Question: I am trying to render 739455 data point on a graph using R, but on the x-axis I can not view all those numbers, is there a way I can do that?
I am new to R.
Thank you
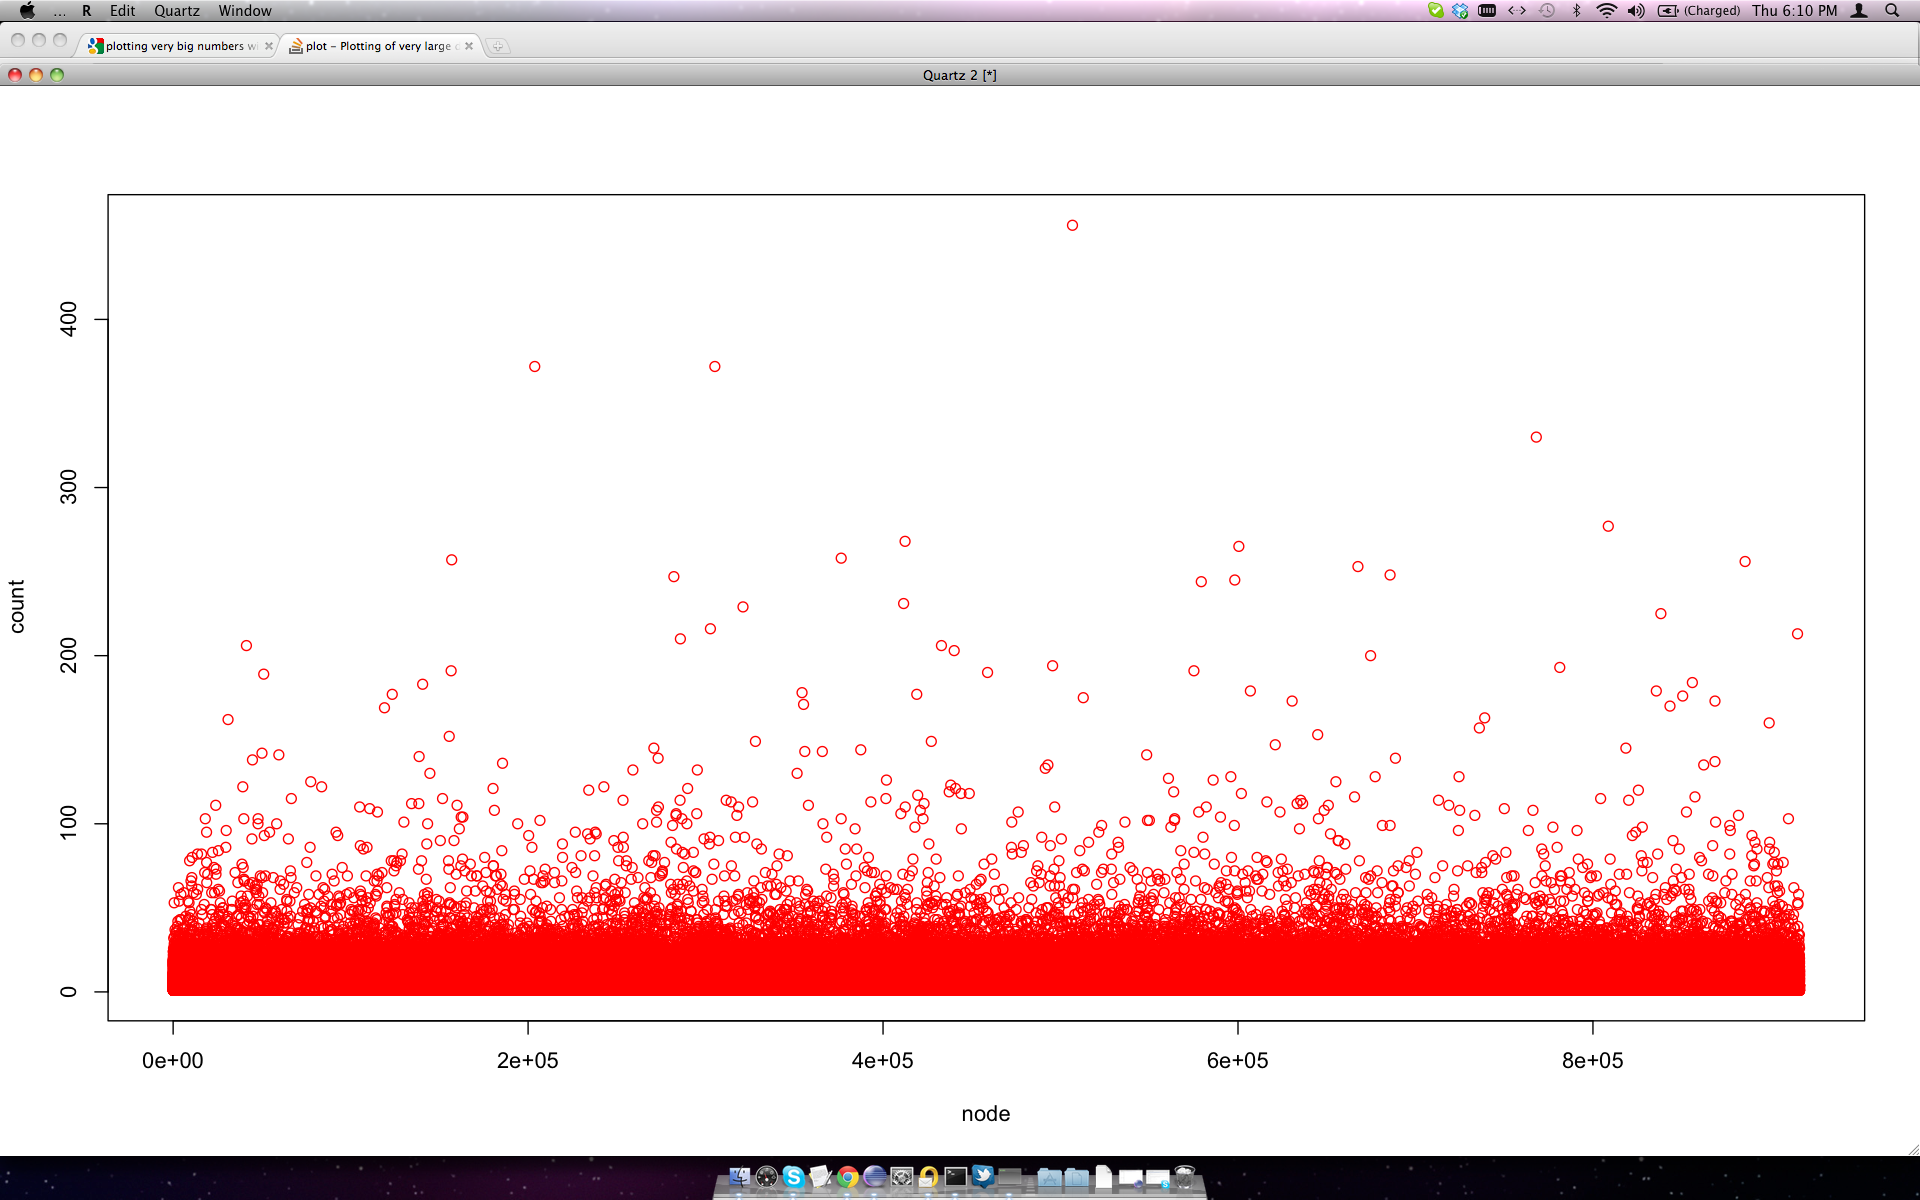
Answer: As others suggested, try 'hist', 'hexbin', 'plot(density(node))', as these are standard methods for dealing with more points than pixels. (I like to set 'hist' with the parameter 'breaks = "FD"' - it tends to have better breakpoints than the default setting.)
Where you may find some joy is in using the 'iplots' package, an interactive plotting package. The corresponding commands include 'ihist', 'iplot', and more. As you have a Mac, the more recent 'Acinonyx' package may be even more fun. You can zoom in and out quite easily. I recommend starting with the 'iplots' package as it has more documentation and <URL>.
If you have a data frame with several variables, not just 'node', then being able to link the different plots such that brushing points in one plot highlights them in another will make the whole process more stimulating and efficient.
That's not to say that you should ignore 'hexbin' and the other ideas - those are still very useful. Be sure to check out the options for hexbin, e.g. '?hexbin'.